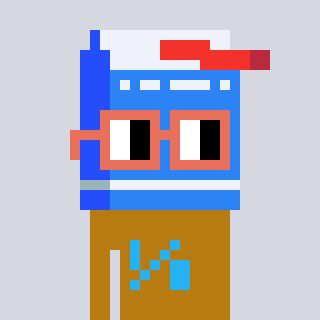
a pixel art character with square orange glasses, a milk-shaped head and a gold-colored body on a cool background